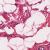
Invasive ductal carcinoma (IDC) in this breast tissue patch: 0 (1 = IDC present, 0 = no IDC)